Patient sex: F
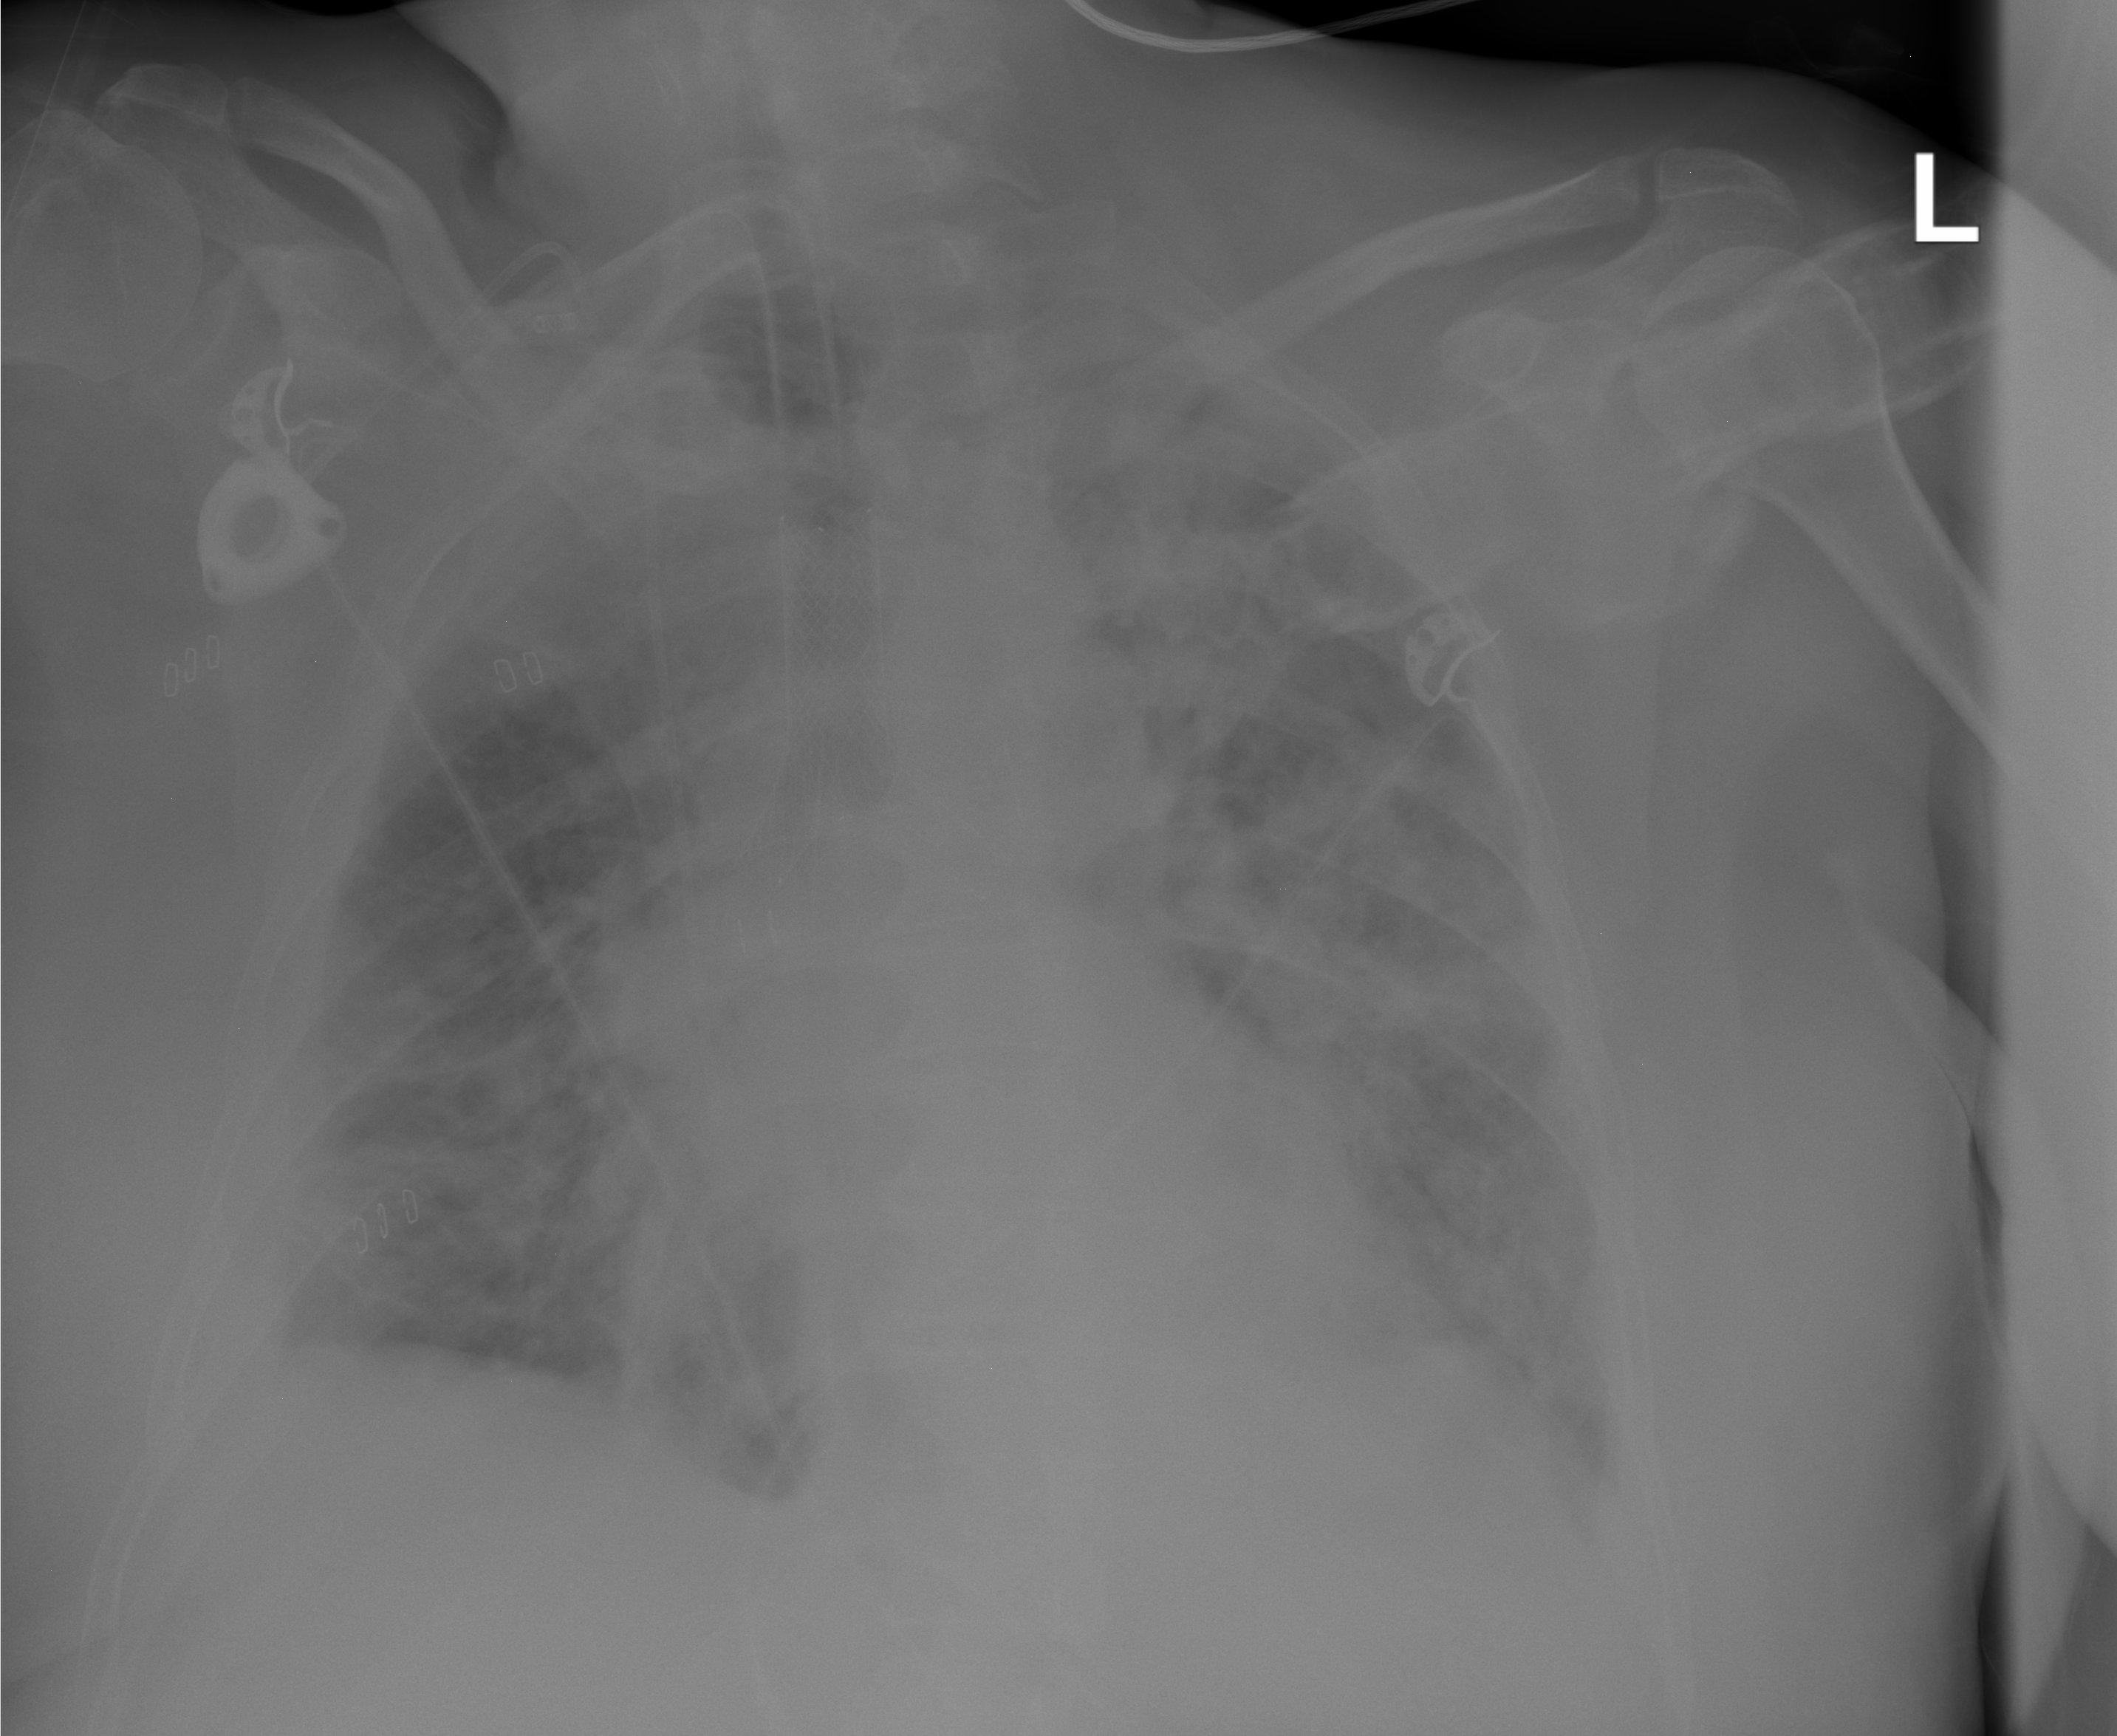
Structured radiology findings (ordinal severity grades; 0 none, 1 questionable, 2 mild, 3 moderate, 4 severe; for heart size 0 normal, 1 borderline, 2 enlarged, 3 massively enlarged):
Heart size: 0
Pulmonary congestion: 2
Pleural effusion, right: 2
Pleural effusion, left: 2
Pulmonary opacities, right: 3
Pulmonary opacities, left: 3
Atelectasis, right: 2
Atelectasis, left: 3